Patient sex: M
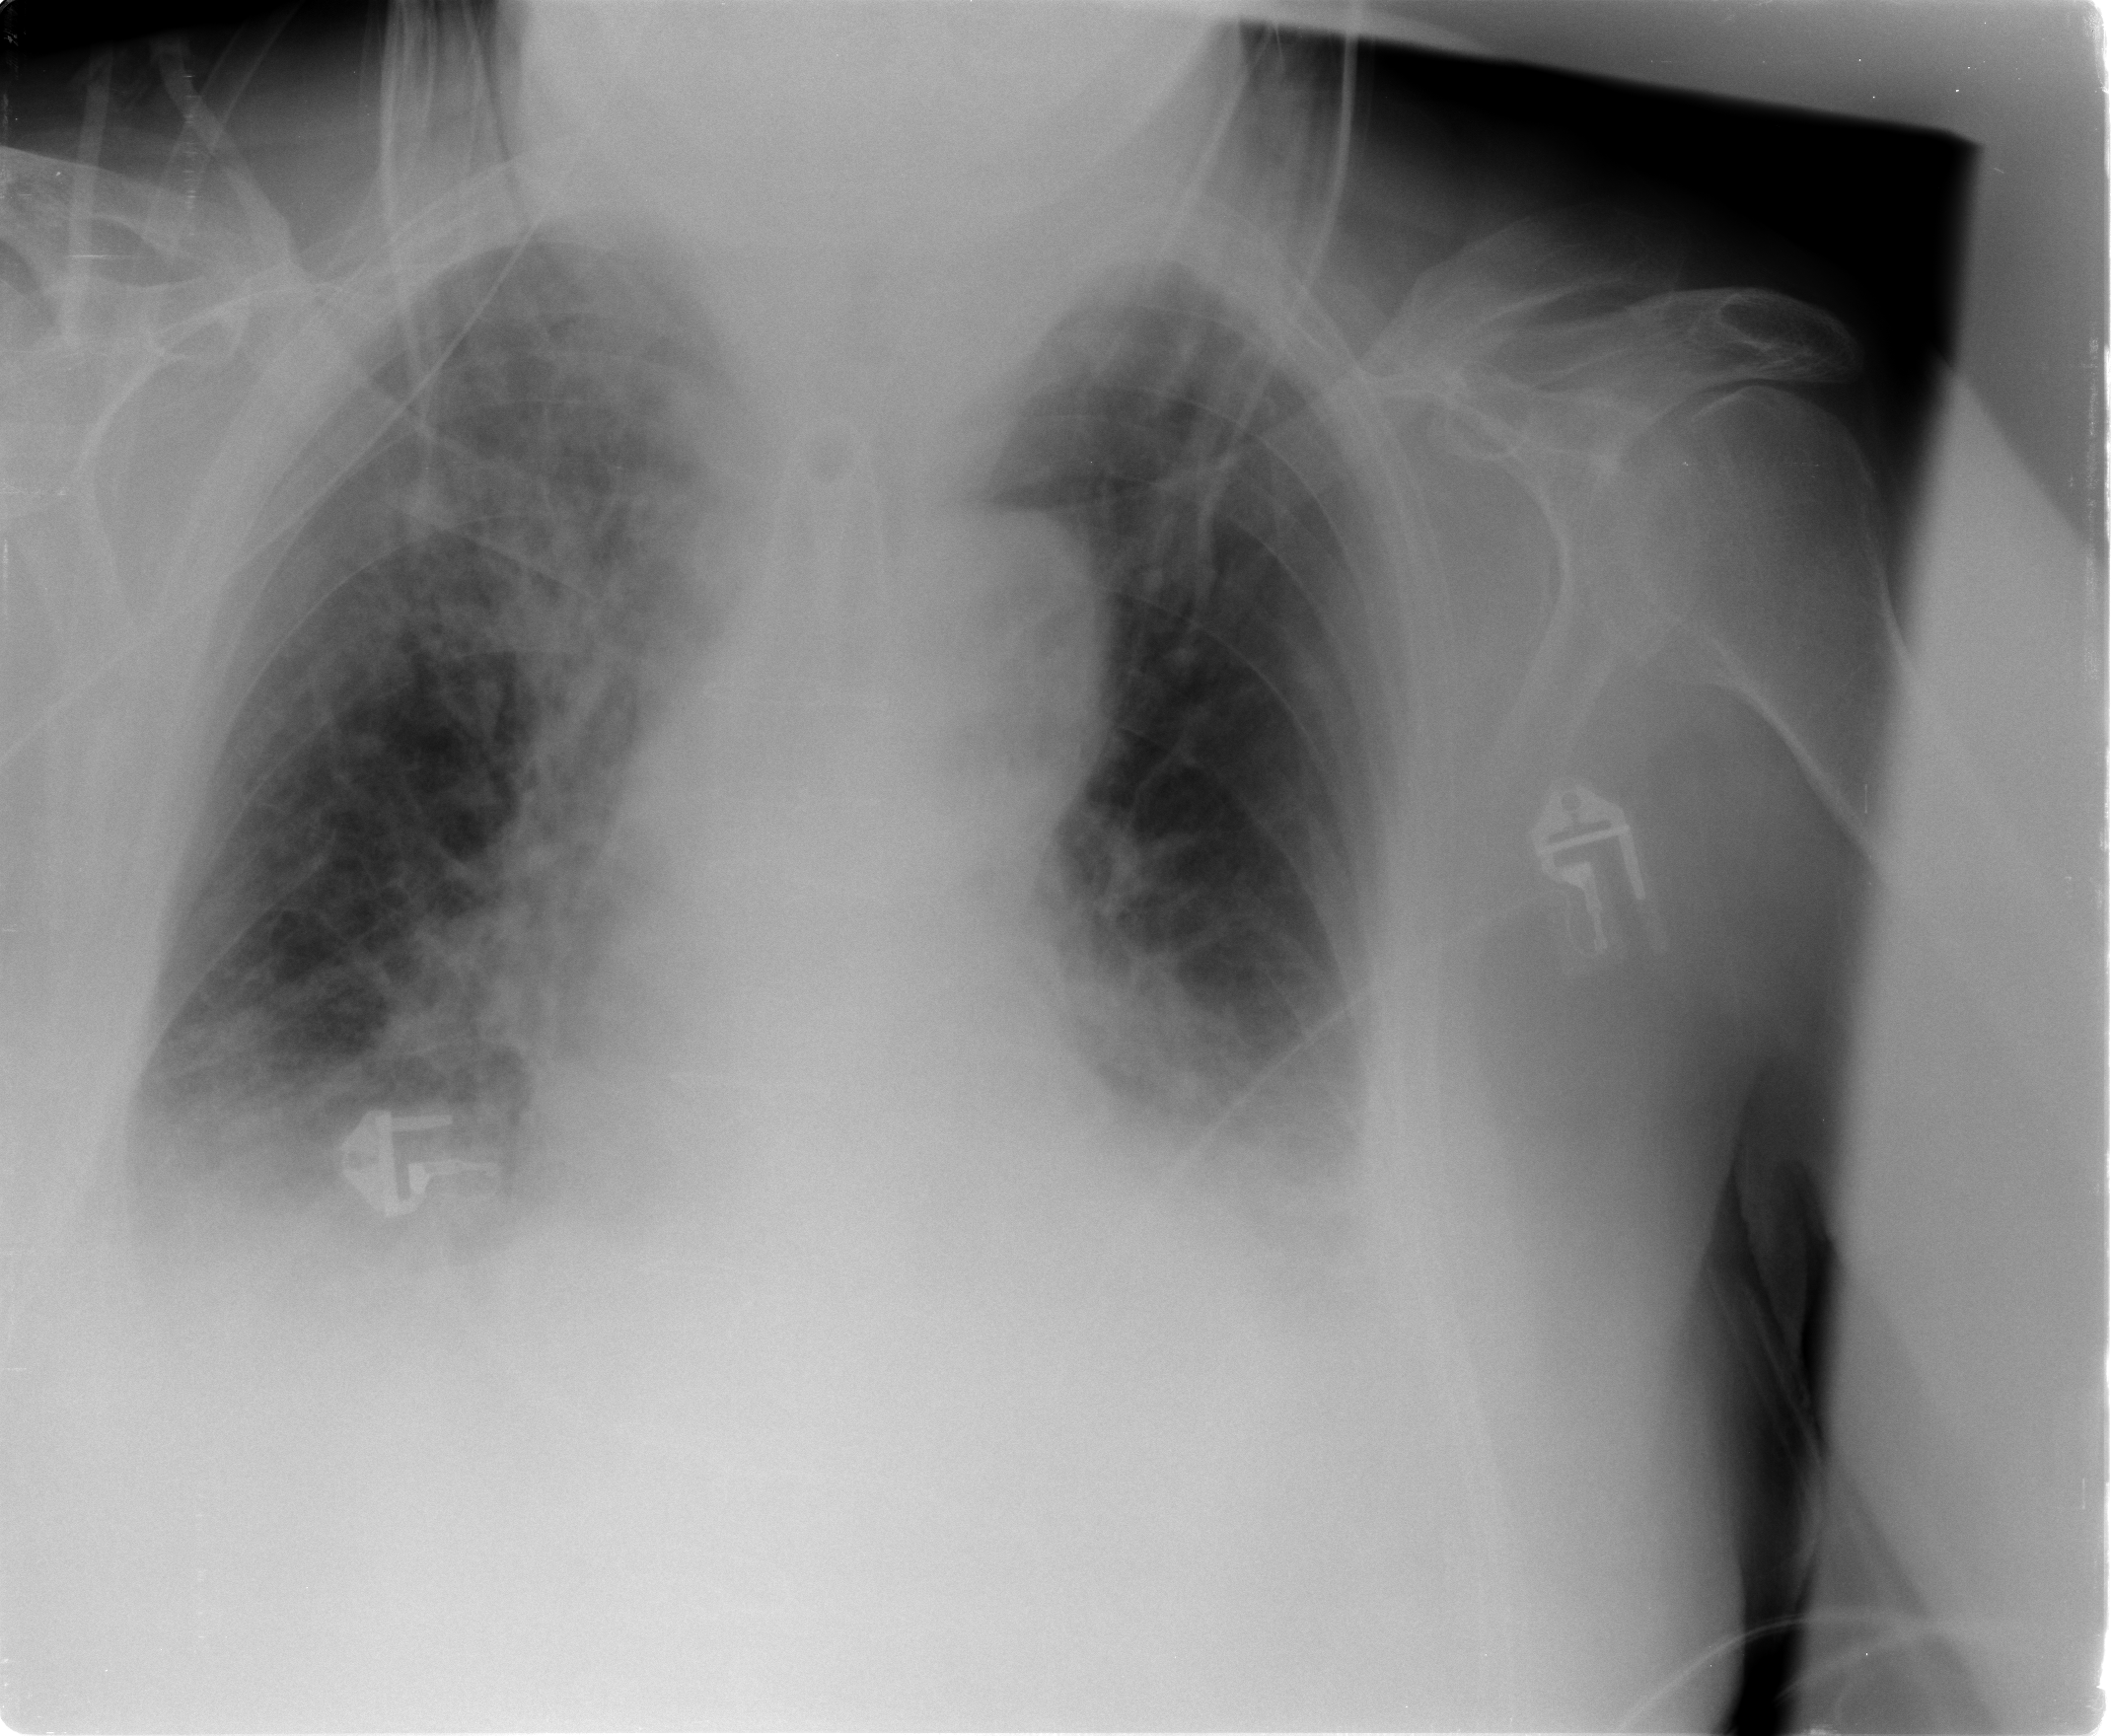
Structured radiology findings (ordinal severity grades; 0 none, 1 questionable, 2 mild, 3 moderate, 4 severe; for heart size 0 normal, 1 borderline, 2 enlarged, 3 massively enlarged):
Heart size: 1
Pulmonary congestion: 3
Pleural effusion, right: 3
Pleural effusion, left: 3
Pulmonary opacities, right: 3
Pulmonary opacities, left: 2
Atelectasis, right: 3
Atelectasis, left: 3